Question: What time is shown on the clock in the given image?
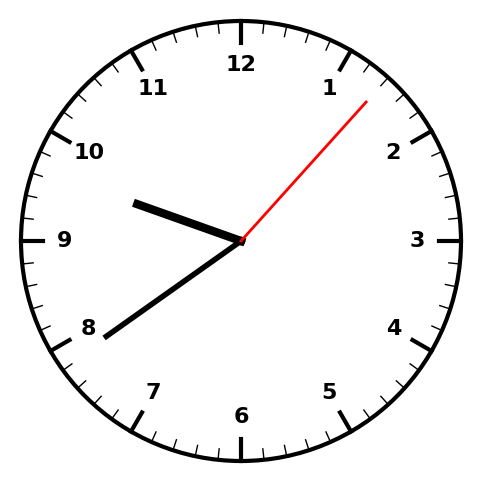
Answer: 09:39:07